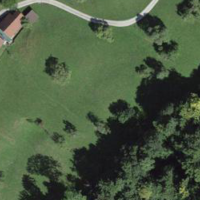
EUNIS habitat code: 24
Species observed at this site:
Rumex acetosella
Aegopodium podagraria